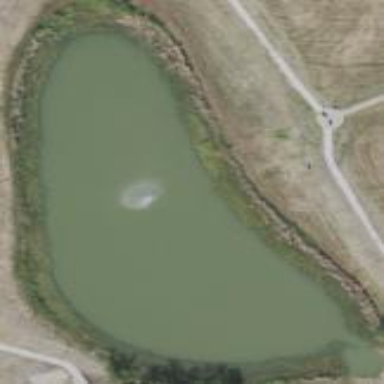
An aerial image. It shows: Pond with natural water.